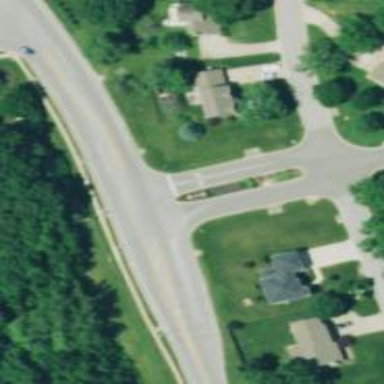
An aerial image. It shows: Solid stop line on the road marking.